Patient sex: F
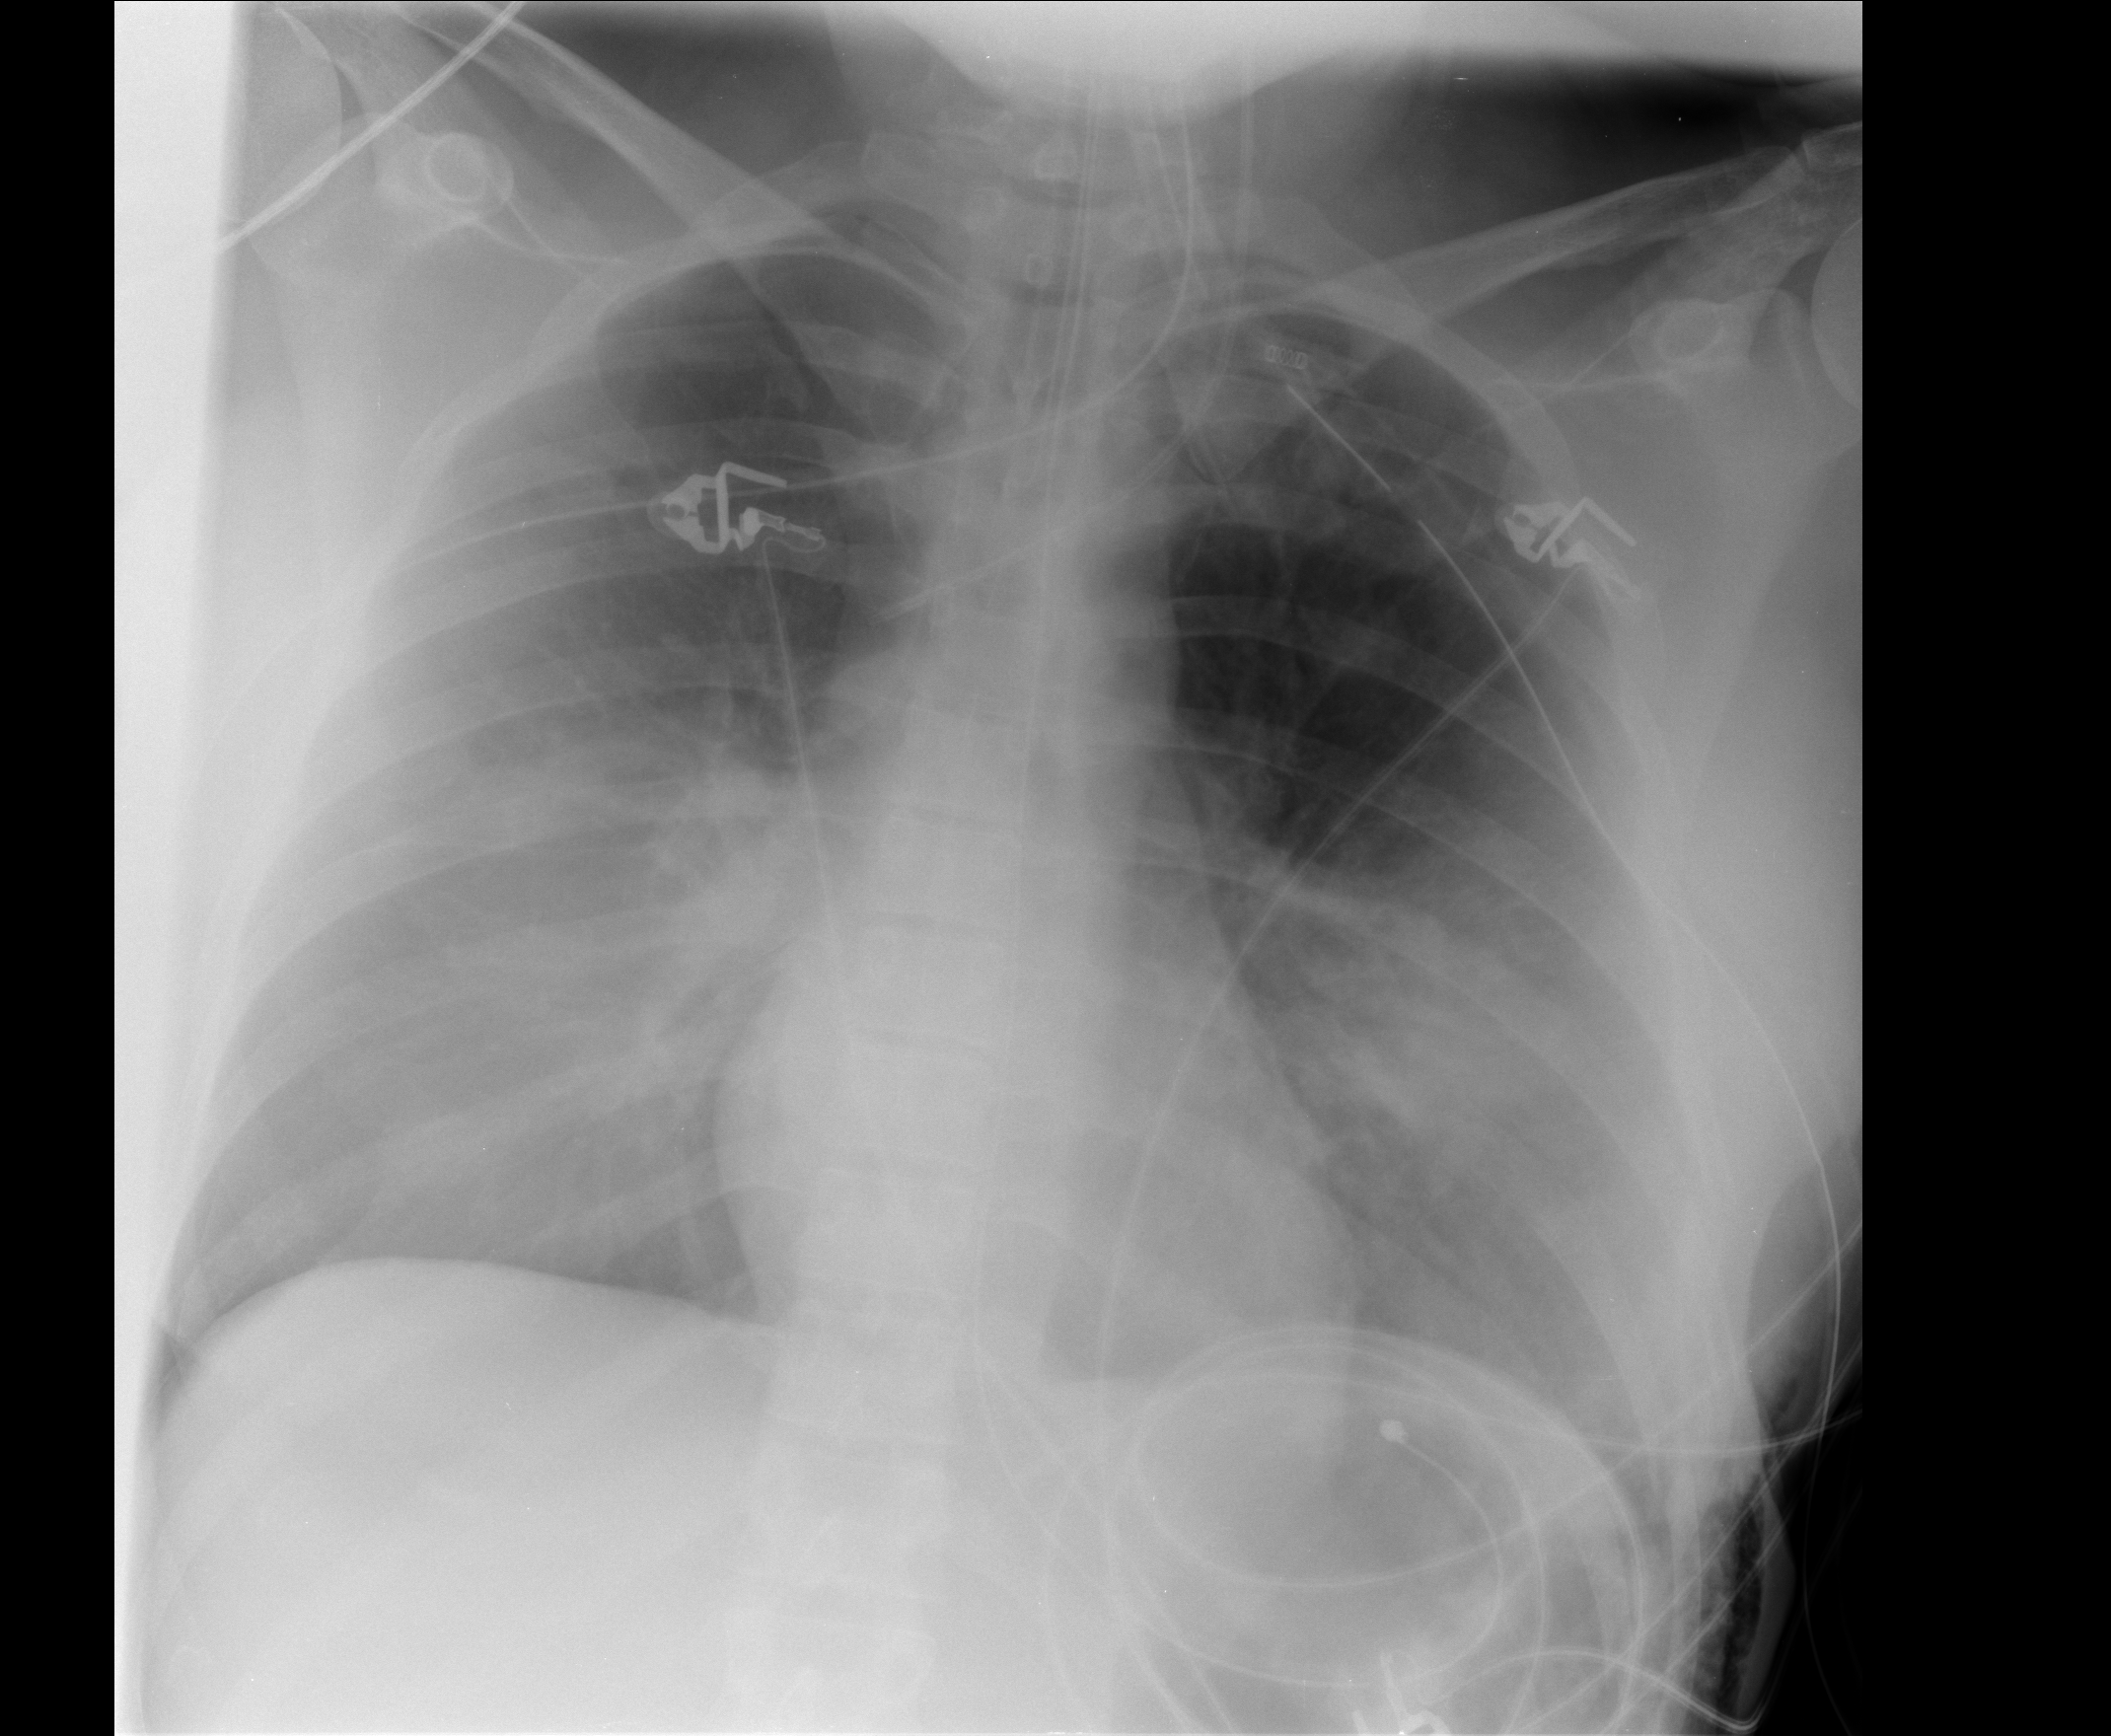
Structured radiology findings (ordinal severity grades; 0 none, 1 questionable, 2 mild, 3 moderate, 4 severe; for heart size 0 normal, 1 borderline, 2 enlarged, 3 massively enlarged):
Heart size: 0
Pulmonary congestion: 0
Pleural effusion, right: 0
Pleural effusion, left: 1
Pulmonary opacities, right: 0
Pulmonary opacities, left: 2
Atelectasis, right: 2
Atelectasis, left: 2